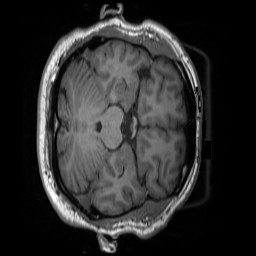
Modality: T1w
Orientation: axial
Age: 60
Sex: male
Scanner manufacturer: siemens
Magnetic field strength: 3 T
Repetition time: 1.55 s
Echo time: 0.00234 s